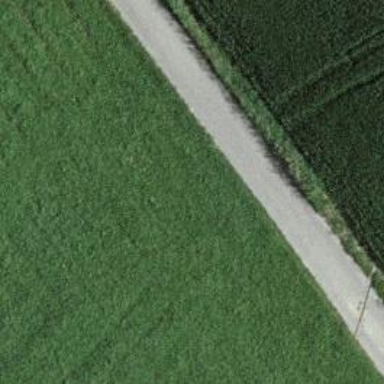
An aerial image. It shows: Well-maintained track road with grade 1 tracktype.